Brain MRI, modality: ceT1
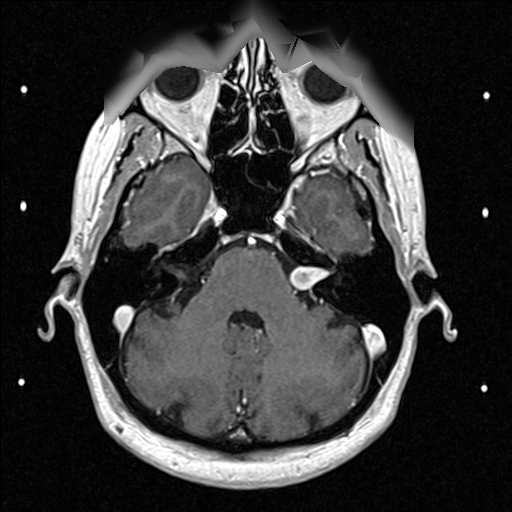